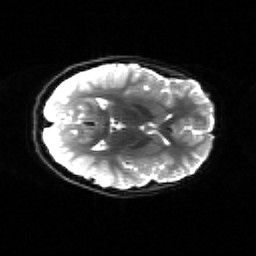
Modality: sbref
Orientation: axial
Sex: female
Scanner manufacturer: siemens
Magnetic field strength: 3 T
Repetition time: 5 s
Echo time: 0.071 s